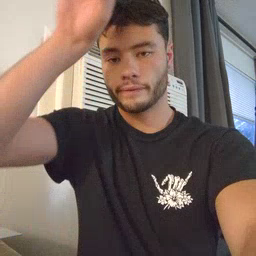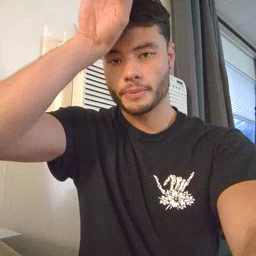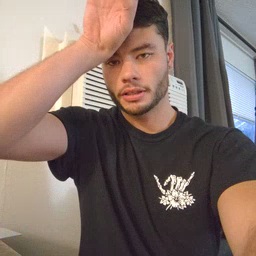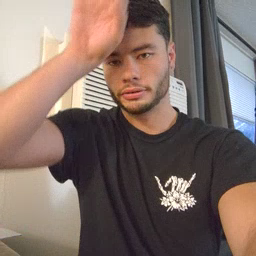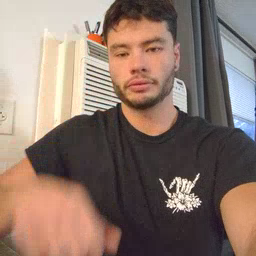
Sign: fireman